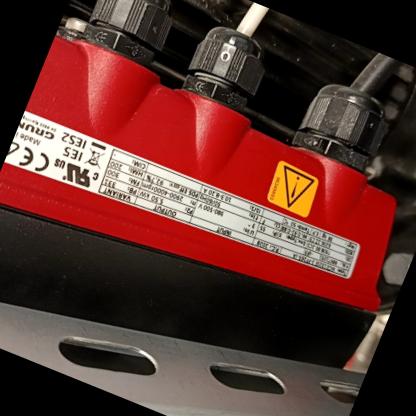
Klasa: tabliczka-znamionowa